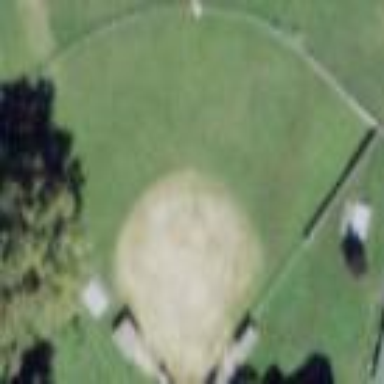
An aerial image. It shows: Baseball pitch for leisure land activities.